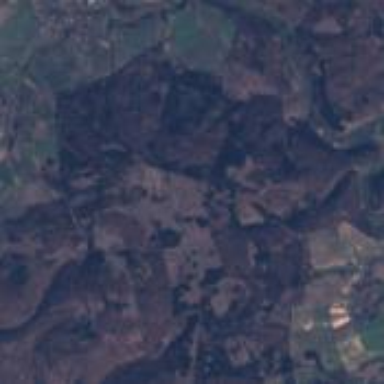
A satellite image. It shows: Forest with mix of leaf types.